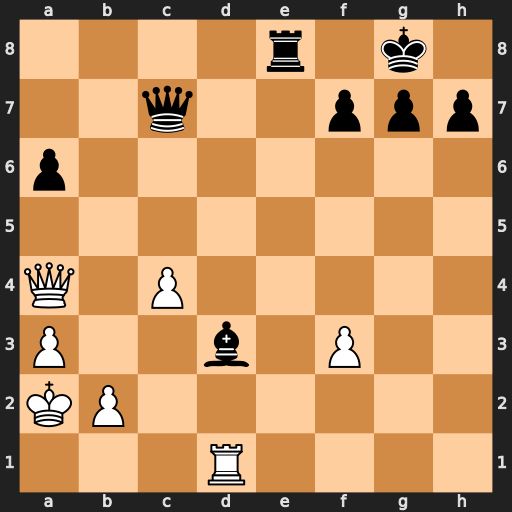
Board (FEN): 4r1k1/2q2ppp/p7/8/Q1P5/P2b1P2/KP6/3R4
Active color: w
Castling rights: -
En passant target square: -
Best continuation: Qxe8#